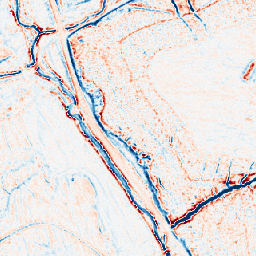
Category: edge_preserving
Decomposition family: bilateral
Decomposition parameters: d: 9
sigma_color: 50
sigma_space: 25
Upsampling method: nearest
Upsampling parameters: scale: 4
Upsampling scale: 4